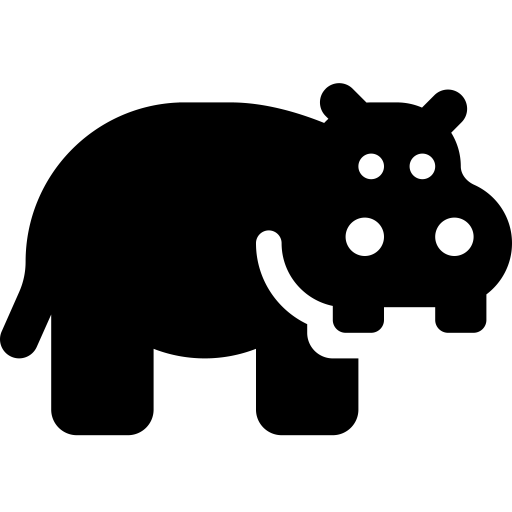
Tags: icon, FontAwesome, fa-icon, solid, hippo